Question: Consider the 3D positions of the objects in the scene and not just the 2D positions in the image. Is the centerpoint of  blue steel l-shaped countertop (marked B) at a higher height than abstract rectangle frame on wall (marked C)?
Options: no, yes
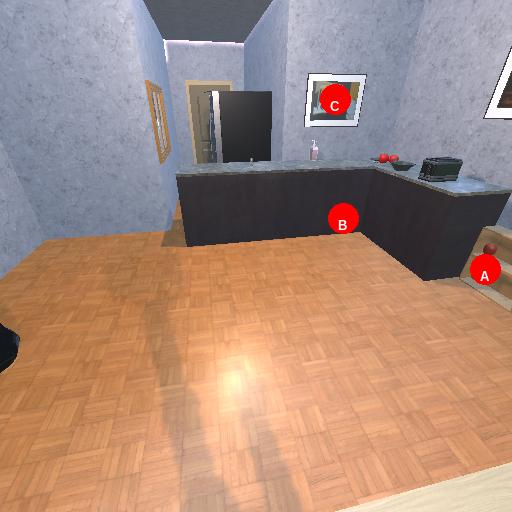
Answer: no